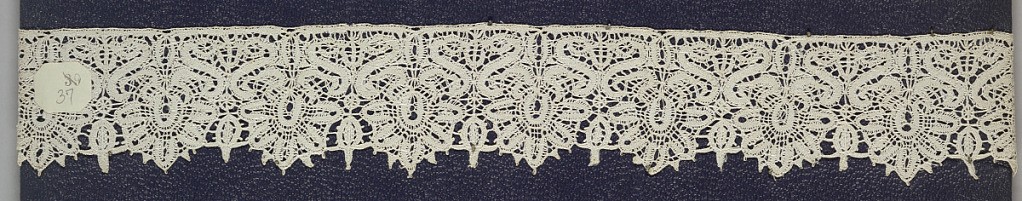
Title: Border
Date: mid-18th century
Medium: Technique: bobbin lace
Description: Bobbin lace edge, floral tab edge; mid-18th century Flemish